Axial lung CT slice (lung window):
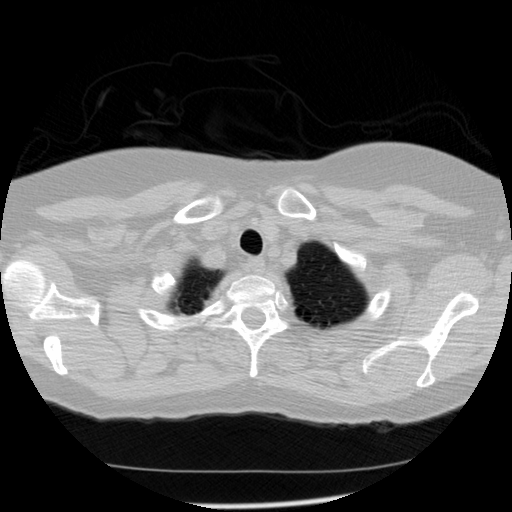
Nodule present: no